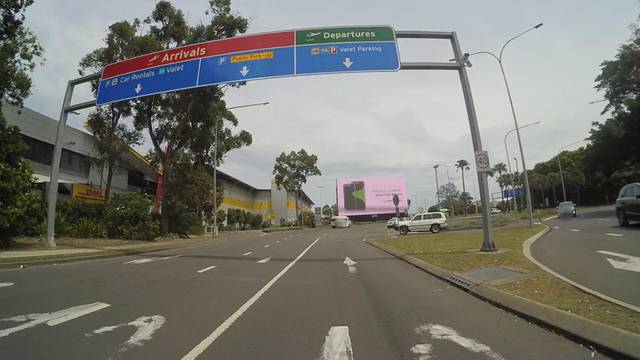
Region: Australia
Coordinates: -33.933, 151.186